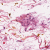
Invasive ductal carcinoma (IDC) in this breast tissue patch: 0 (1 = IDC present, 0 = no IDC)